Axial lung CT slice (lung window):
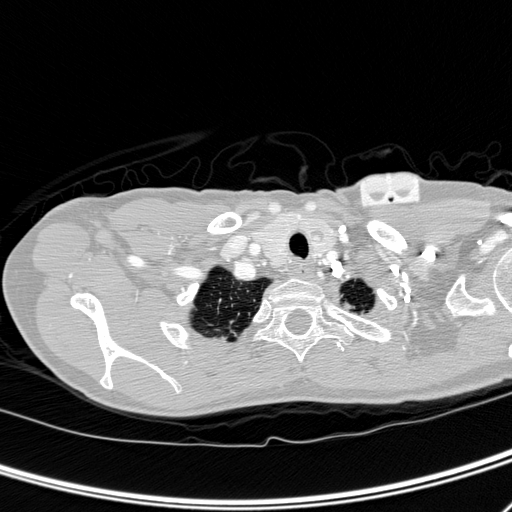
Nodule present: no